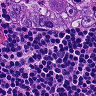
Metastatic tissue present: yes